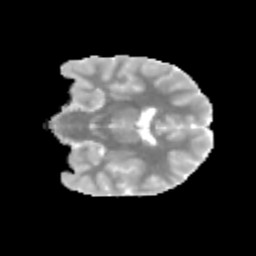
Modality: MD
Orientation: coronal
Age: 12
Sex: female
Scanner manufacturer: siemens
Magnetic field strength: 3 T
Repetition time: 3.8 s
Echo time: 0.07 s